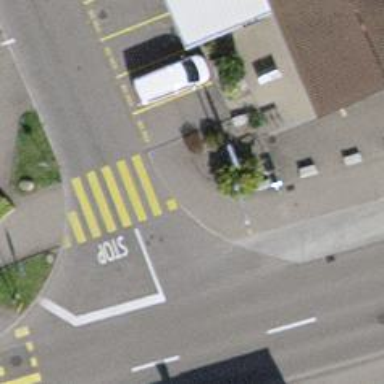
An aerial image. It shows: Platform for public transport. The platform is located by the road.